Question: I am new with android. First time inserting data to DB.
Code For Database table formation and insertion of data is as follows:
'''
package com.example.hello_world;
import android.content.ContentValues;
import android.content.Context;
import android.database.Cursor;
import android.database.SQLException;
import android.database.sqlite.SQLiteDatabase;
import android.database.sqlite.SQLiteDatabase.CursorFactory;
import android.database.sqlite.SQLiteOpenHelper;
public class HNT {
public static final String KEY_ROWID="_id";
public static final String KEY_FName="person_Fname";
public static final String KEY_LName="person_Lname";
private static final String Database_Name="DBPersonInfo";
private static final String Database_Table="DBTable";
private static final int Database_Version=1;
private DBHelper ourHelper;
private final Context ourContext;
private SQLiteDatabase ourDB;
private static class DBHelper extends SQLiteOpenHelper{
public DBHelper(Context context) {
super(context, Database_Name, null, Database_Version);
// TODO Auto-generated constructor stub
}
@Override
public void onCreate(SQLiteDatabase db) {
// TODO Auto-generated method stub
db.execSQL( "create table "+Database_Table+ "("+
KEY_ROWID+"integer primary key autoincrement," +
KEY_FName+"TEXT NOT NULL, "+
KEY_LName+"TEXT NOT NULL);"
);
}
@Override
public void onUpgrade(SQLiteDatabase db, int oldVersion, int arg2) {
// TODO Auto-generated method stub
db.execSQL("drop table if exists"+ Database_Table );
onCreate(db);
}
}
public HNT (Context c)
{
ourContext=c;
}
public HNT open() throws SQLException
{
ourHelper=new DBHelper(ourContext);
ourDB=ourHelper.getWritableDatabase();
return this;
}
public void close()
{
ourHelper.close();
}
public long createEntry(String fName, String lName) {
// TODO Auto-generated method stub
ContentValues cv=new ContentValues();
cv.put(KEY_FName, fName);
cv.put(KEY_LName, lName);
return ourDB.insert(Database_Table, null, cv);
}
public String getData() {
// TODO Auto-generated method stub
String[] columns=new String[]{KEY_ROWID,KEY_FName,KEY_LName};
Cursor c=ourDB.query(Database_Table, columns, null, null, null, null, null);
String result="";
int iRow=c.getColumnIndex(KEY_ROWID);
int iFName=c.getColumnIndex(KEY_FName);
int iLName=c.getColumnIndex(KEY_LName);
for(c.moveToFirst();!c.isAfterLast();c.moveToNext())
{
result=result+c.getString(iRow)+ " " + c.getString(iFName)+ " " + c.getString(iLName)+ "
";
}
return result;
}
}
'''
Its showing me error on logcat that no column exists person_Fname.
Logcat is as follows:

Please help me.
Its not letting me insert data. (Basically table formation error).
Is my syntax or method for table formation or insertion has gone wrong?
EDIT:
I edited table creation part, included spaces in it:
'''
db.execSQL( "create table "+Database_Table+ "("+
KEY_ROWID+" integer primary key autoincrement," +
KEY_FName+" TEXT NOT NULL, "+
KEY_LName+" TEXT NOT NULL);");
'''
But it given me same error.
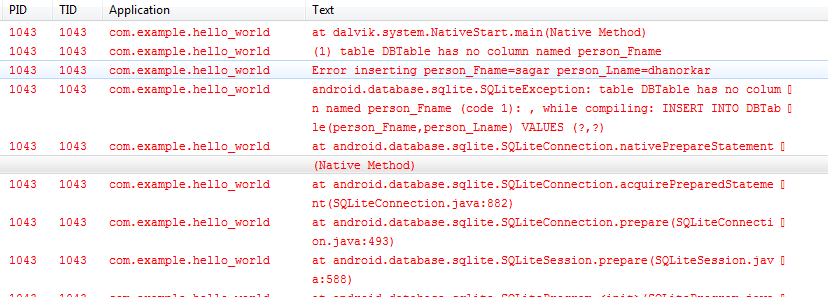
Answer: You are missing spaces in your DB creation. Change:
'''
db.execSQL( "create table "+Database_Table+ "("+
KEY_ROWID+"integer primary key autoincrement," +
KEY_FName+"TEXT NOT NULL, "+
KEY_LName+"TEXT NOT NULL);"
'''
to
'''
db.execSQL( "create table "+Database_Table+ "("+
KEY_ROWID+" integer primary key autoincrement," +
KEY_FName+" TEXT NOT NULL, "+
KEY_LName+" TEXT NOT NULL);"
'''
Also:
'''
db.execSQL("drop table if exists"+ Database_Table );
'''
to:
'db.execSQL("drop table if exists "+ Database_Table );'